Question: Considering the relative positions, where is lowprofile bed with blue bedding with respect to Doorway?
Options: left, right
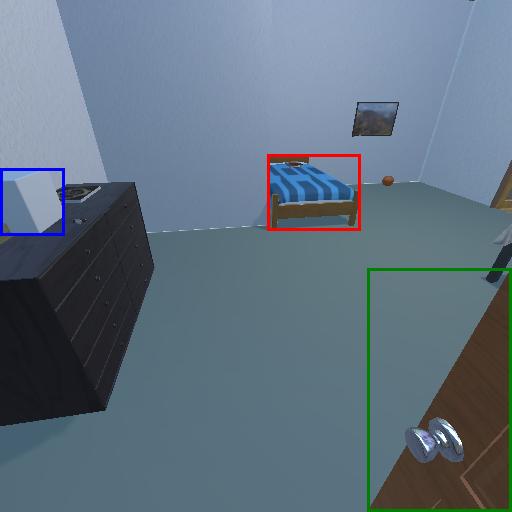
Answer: left